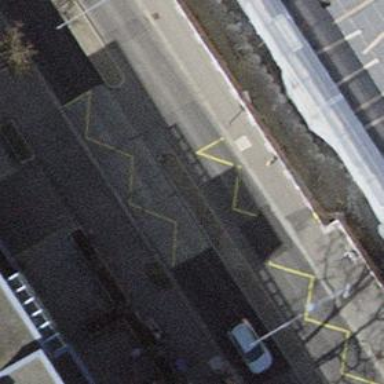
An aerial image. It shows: Bus stop with sheltered platform for public transport.